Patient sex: M
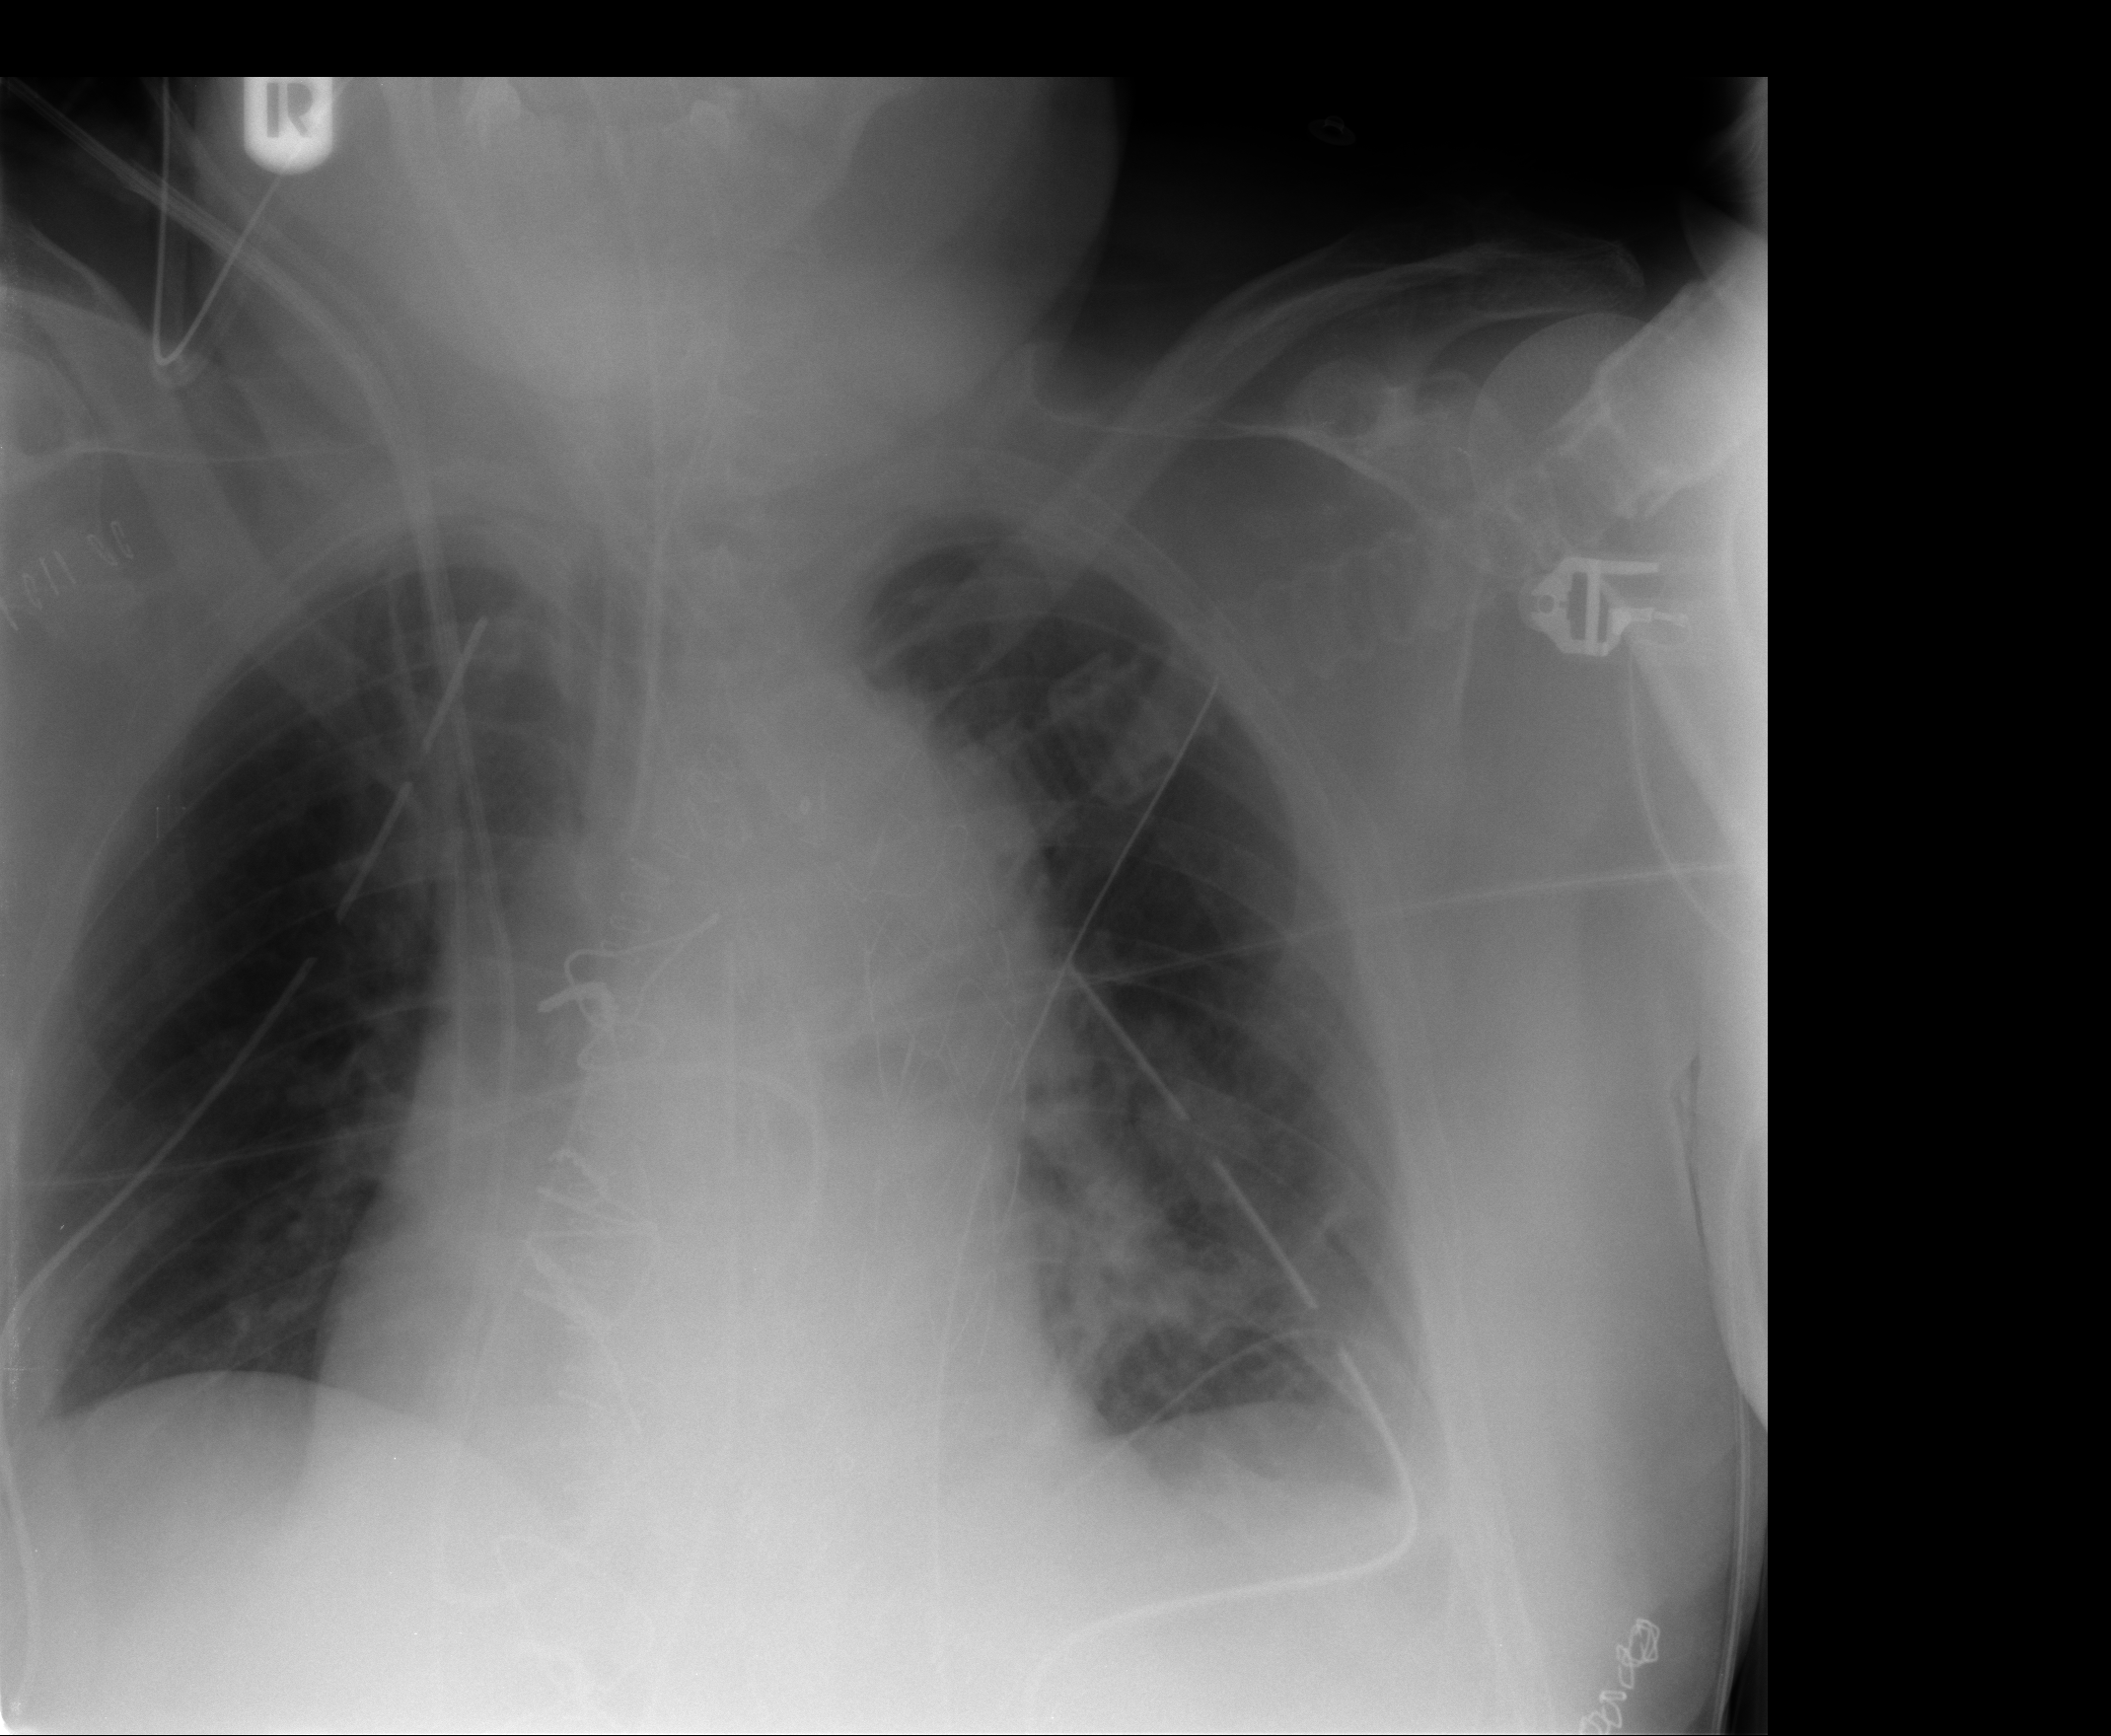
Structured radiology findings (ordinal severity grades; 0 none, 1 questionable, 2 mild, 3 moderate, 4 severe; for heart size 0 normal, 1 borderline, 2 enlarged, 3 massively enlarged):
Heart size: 2
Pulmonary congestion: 2
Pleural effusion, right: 0
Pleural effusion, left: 0
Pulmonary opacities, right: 0
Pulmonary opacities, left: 2
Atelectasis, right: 0
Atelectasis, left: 2